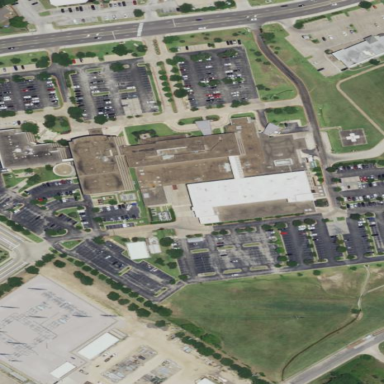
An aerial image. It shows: Hospital building.